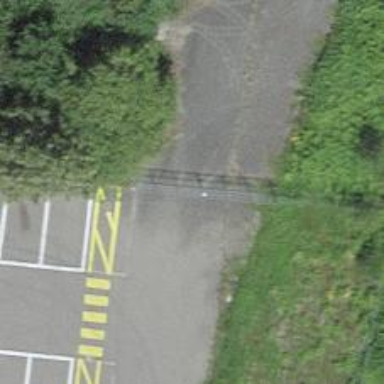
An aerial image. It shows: Gate.